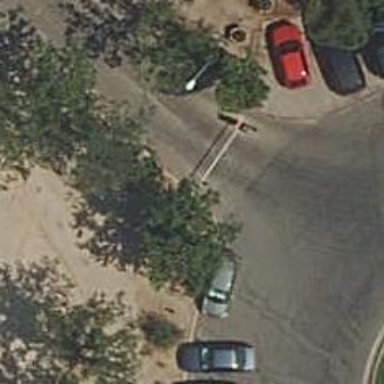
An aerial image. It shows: Lift gate barrier.